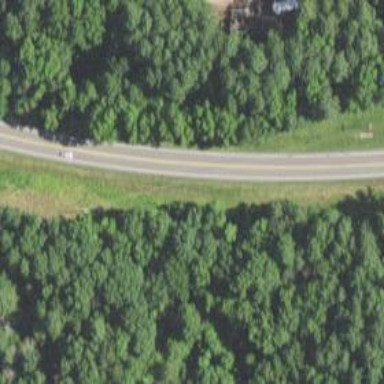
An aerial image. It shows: Asphalt road classified as trunk highway.